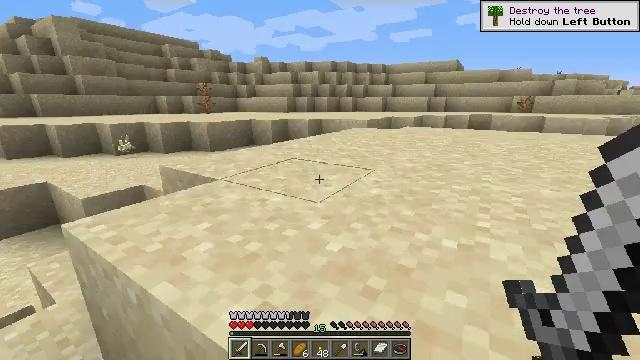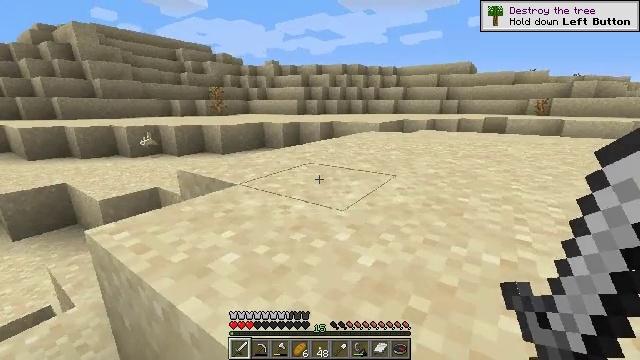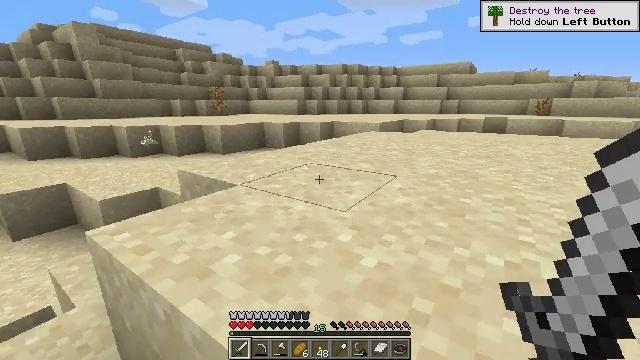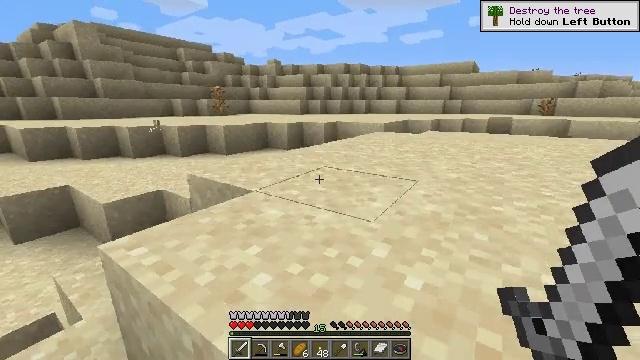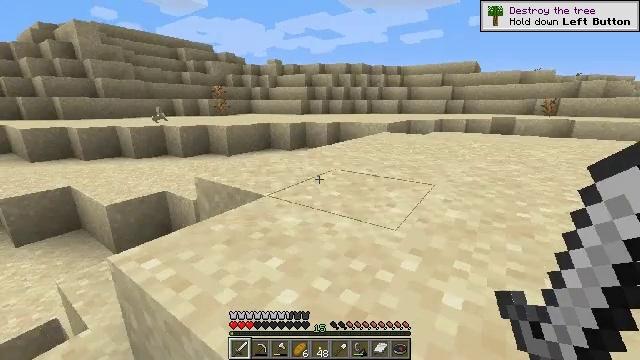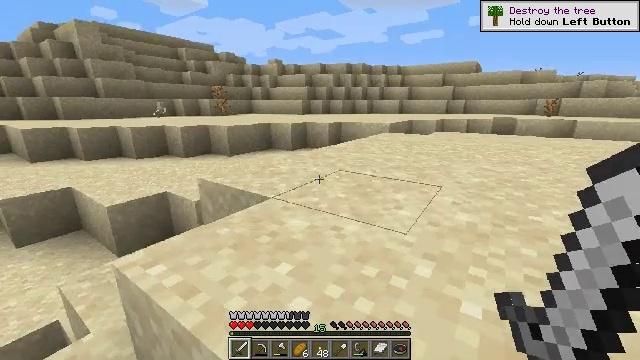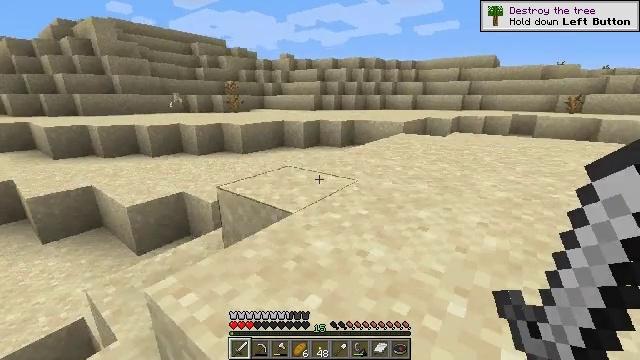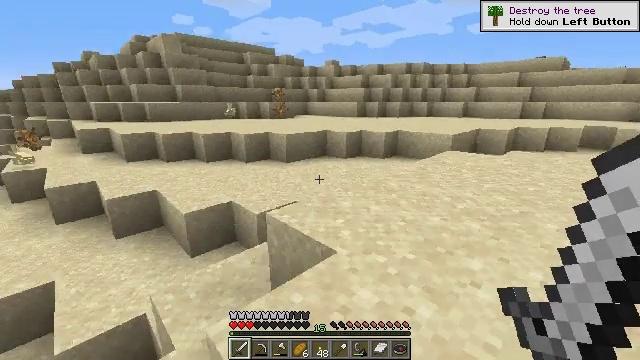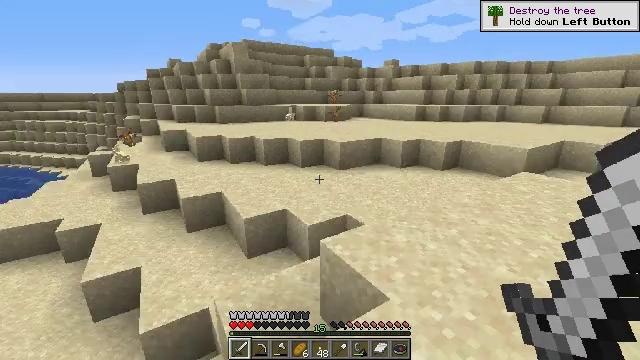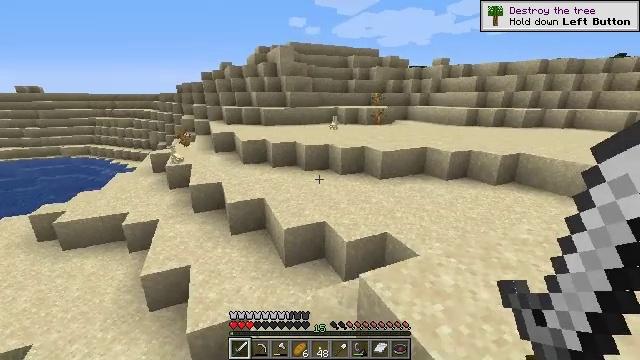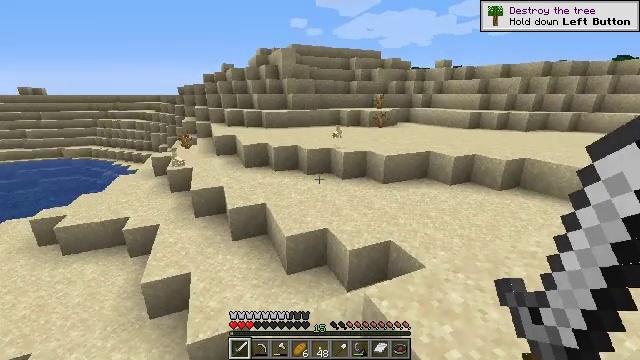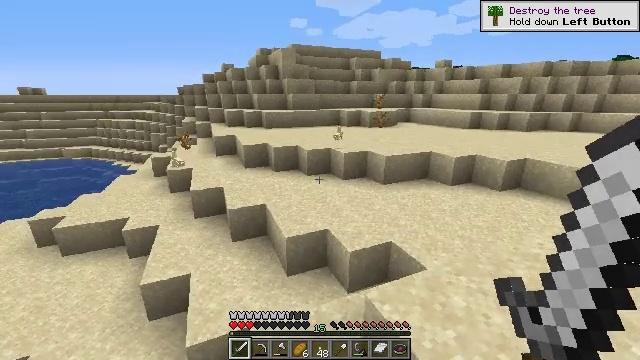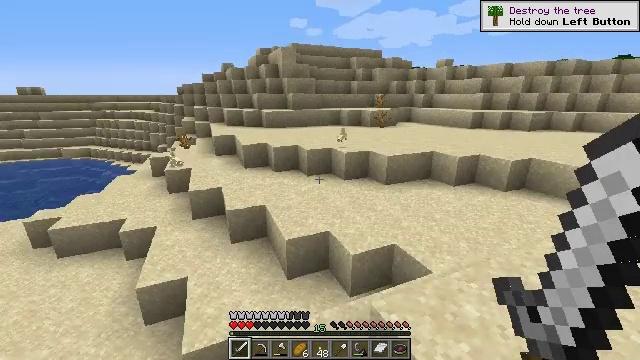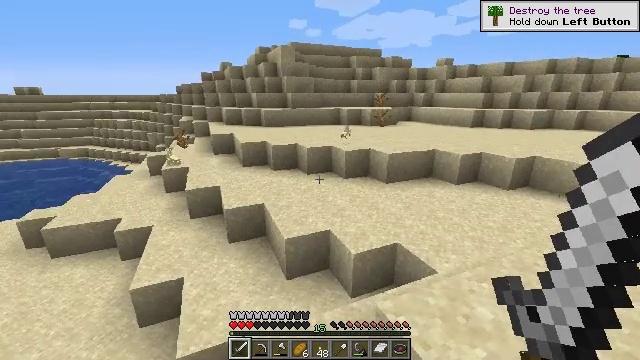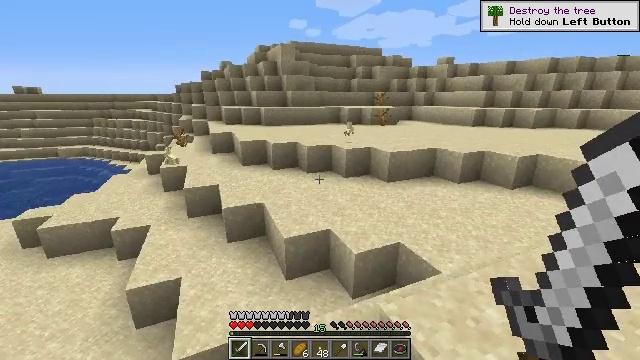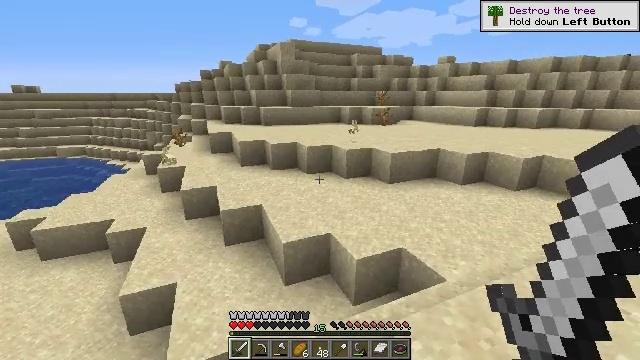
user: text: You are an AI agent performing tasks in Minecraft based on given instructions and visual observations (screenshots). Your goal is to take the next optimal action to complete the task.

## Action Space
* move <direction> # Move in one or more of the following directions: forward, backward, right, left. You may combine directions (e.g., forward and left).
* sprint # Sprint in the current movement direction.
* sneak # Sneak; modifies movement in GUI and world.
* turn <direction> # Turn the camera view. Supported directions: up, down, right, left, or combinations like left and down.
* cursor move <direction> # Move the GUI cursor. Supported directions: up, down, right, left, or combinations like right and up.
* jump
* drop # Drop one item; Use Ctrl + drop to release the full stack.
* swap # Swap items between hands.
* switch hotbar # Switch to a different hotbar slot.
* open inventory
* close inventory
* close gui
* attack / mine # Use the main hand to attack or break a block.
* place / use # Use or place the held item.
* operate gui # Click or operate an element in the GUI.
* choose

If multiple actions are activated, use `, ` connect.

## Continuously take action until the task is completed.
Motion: motion action
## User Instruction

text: Harvest the dead bush.
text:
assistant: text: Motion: move forward, turn left
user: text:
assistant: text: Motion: move forward
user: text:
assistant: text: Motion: move forward
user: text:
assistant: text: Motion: move forward
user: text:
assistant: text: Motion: move forward
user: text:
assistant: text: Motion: move forward, turn left and down, jump
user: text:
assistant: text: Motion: move forward, turn left, jump
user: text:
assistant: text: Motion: move forward, turn left, jump
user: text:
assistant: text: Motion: move forward, turn left
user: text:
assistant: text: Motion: move forward
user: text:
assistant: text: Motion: move forward
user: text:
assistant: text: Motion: move forward
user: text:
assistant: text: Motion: move forward
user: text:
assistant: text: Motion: move forward
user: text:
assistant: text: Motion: move forward
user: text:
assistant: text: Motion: move forward
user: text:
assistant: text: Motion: move forward
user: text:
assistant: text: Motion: move forward
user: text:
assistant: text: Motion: move forward
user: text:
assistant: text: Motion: move forward
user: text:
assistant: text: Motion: move forward
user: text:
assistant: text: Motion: move forward
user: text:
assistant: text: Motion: move forward
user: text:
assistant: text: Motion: move forward
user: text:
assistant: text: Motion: move forward
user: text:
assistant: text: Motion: move forward
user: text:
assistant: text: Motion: move forward
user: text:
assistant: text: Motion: move forward
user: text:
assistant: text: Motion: move forward
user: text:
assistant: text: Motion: move forward